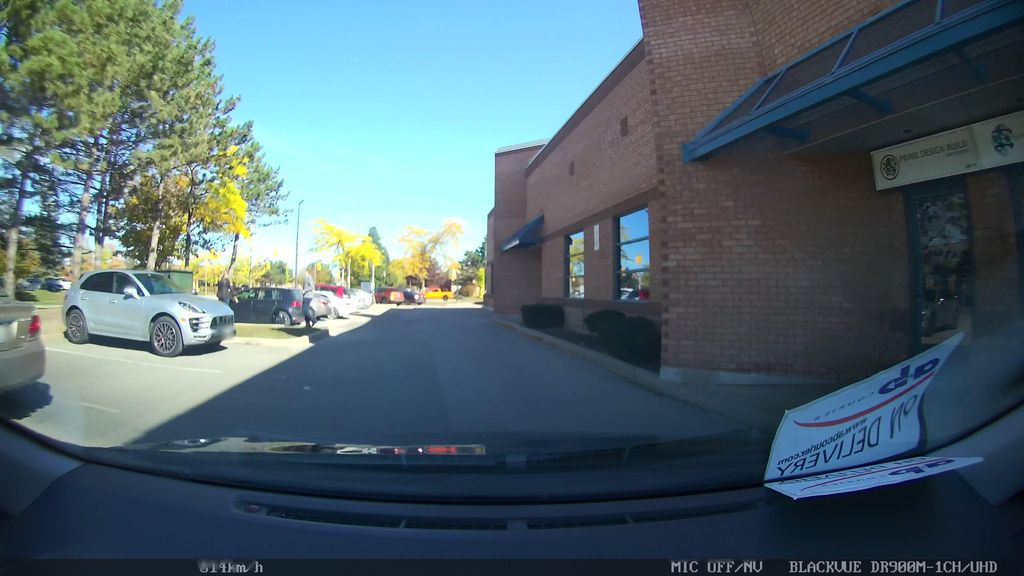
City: toronto